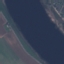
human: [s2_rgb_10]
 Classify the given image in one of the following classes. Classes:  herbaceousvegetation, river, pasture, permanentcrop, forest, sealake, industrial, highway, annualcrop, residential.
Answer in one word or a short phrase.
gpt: River